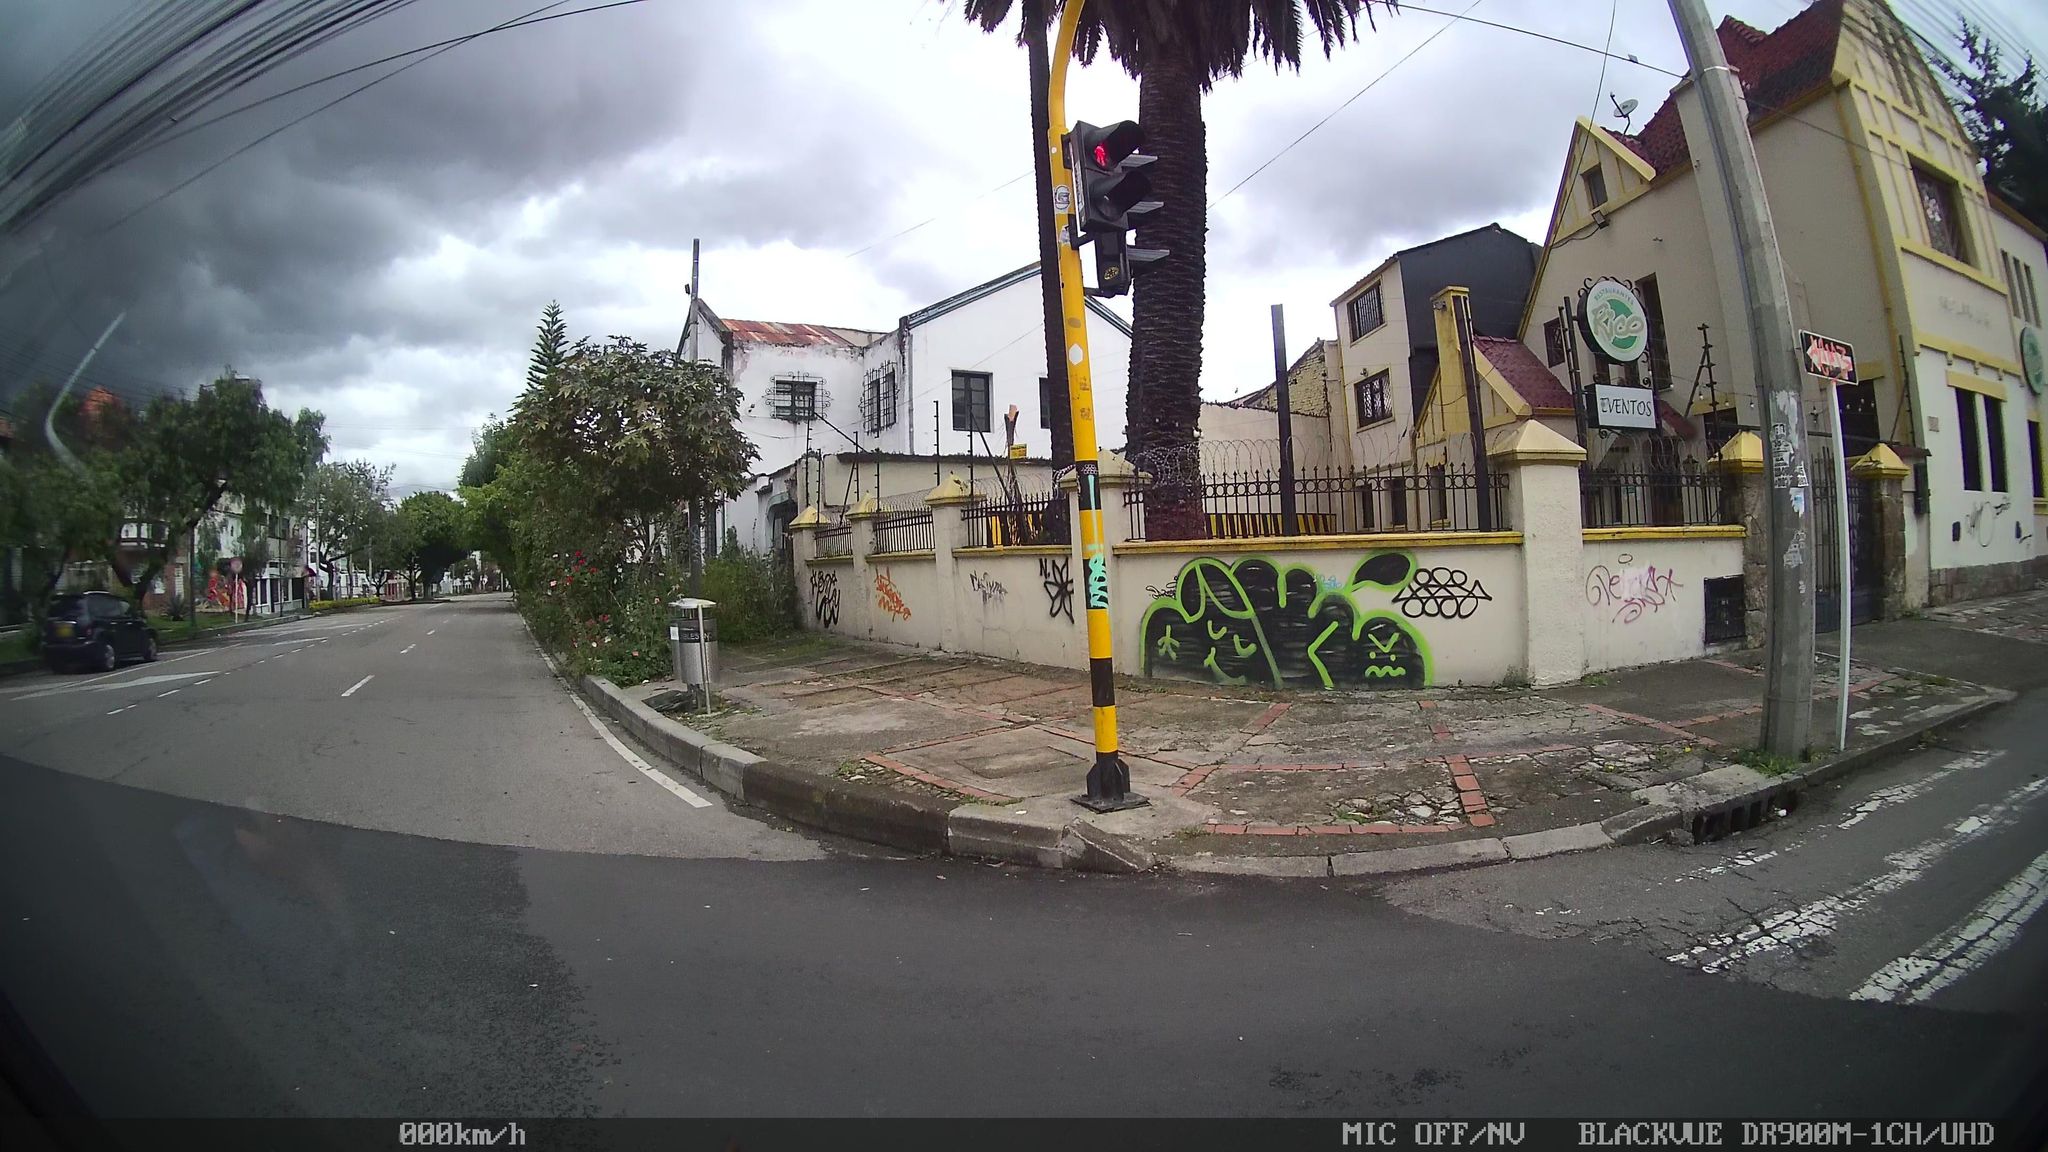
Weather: cloudy
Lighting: day
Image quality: good
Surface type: driving surface
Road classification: footway
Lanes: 2, 3
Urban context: urban centre
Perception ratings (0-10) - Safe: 4.23, Lively: 5.09, Beautiful: 2.22, Boring: 2.02, Depressing: 3.54, Wealthy: 0.99